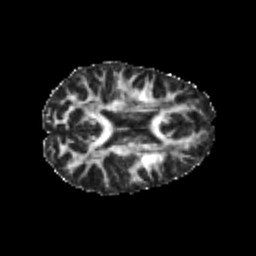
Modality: FA
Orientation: axial
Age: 23
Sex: female
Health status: healthy
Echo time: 0.074 s